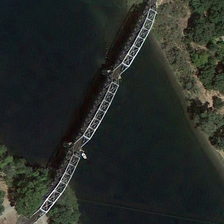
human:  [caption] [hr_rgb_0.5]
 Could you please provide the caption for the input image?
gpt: a bridge is over a river with many green trees in two sides .

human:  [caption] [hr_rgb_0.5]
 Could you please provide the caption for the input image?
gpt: a bridge is over a river with many green trees in two sides .

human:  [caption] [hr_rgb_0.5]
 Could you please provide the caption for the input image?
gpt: a bridge is over a river with many green trees in two sides .

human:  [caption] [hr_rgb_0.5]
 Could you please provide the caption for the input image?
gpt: a bridge is over a river with many green trees in two sides .

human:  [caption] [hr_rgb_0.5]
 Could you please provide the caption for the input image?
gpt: a bridge is over a river with many green trees in two sides .